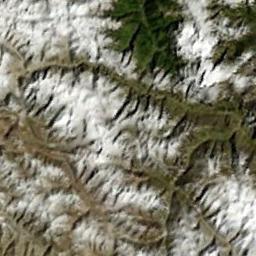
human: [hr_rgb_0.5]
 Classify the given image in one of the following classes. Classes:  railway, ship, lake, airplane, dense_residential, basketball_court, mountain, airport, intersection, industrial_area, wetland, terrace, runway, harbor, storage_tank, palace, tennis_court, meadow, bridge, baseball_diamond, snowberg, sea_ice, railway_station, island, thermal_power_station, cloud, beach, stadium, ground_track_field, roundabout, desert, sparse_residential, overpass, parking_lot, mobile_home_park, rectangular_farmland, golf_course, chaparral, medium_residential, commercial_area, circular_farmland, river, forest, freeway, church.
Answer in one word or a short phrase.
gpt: snowberg